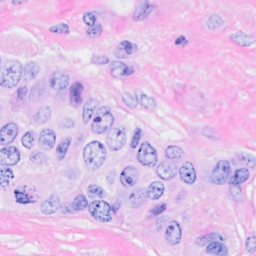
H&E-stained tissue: Breast